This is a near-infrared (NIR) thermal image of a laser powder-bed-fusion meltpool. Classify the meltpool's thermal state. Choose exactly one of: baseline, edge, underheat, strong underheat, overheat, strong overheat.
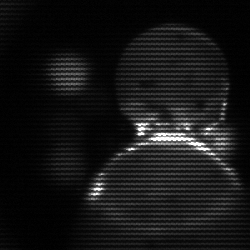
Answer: edge